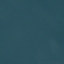
Land use / land cover: SeaLake